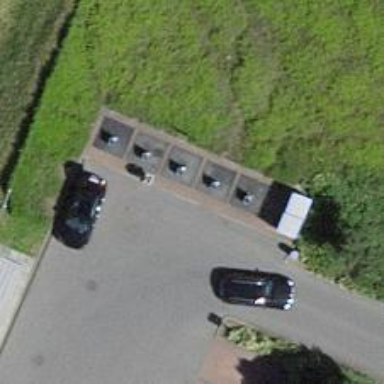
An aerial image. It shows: Recycling container for recycling.